Aerial crown-view tile of a tropical tree (Barro Colorado Island, Panama), acquired 20250715:
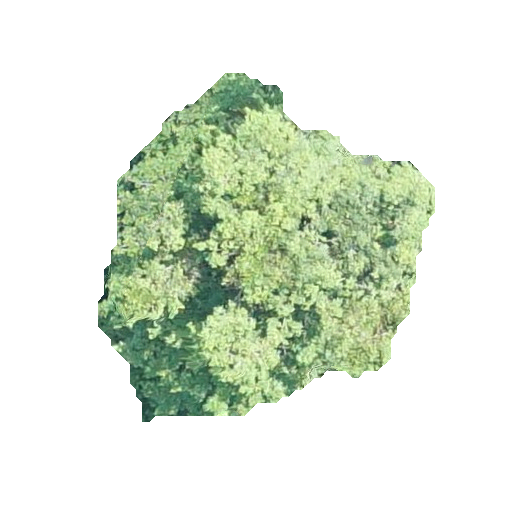
Species: Tabernaemontana arborea
GBIF accepted scientific name: Tabernaemontana arborea
Crown area: 118.993 m²